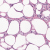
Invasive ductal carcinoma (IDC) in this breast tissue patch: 0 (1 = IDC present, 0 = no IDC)